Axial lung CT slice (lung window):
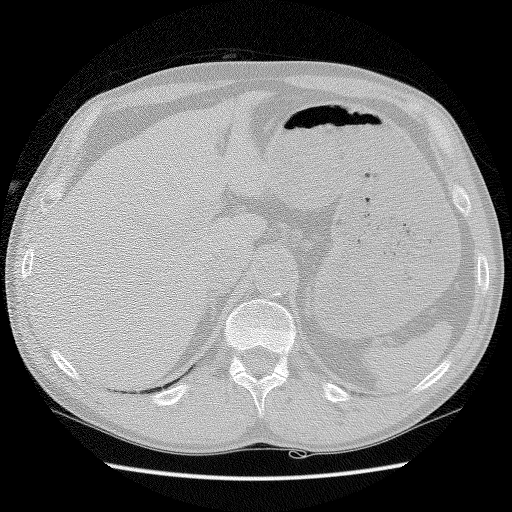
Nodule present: no